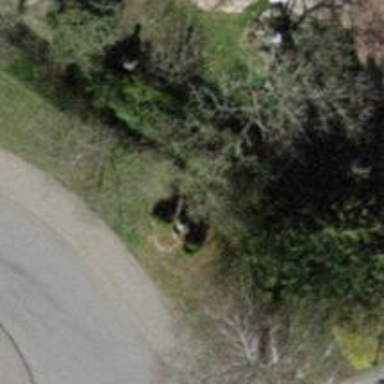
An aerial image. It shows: Historic wayside cross.